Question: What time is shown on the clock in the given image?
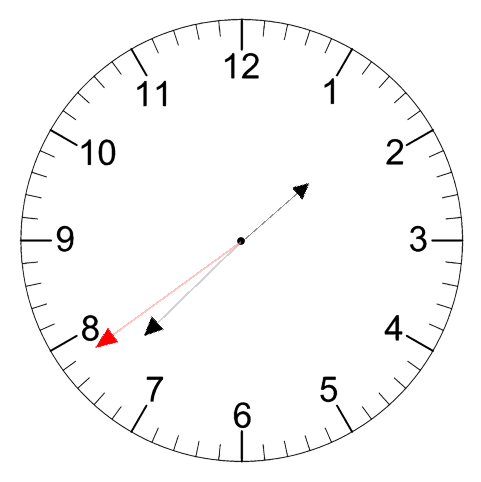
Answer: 01:37:39